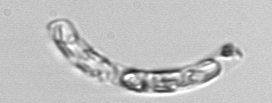
Label: Guinardia_striata